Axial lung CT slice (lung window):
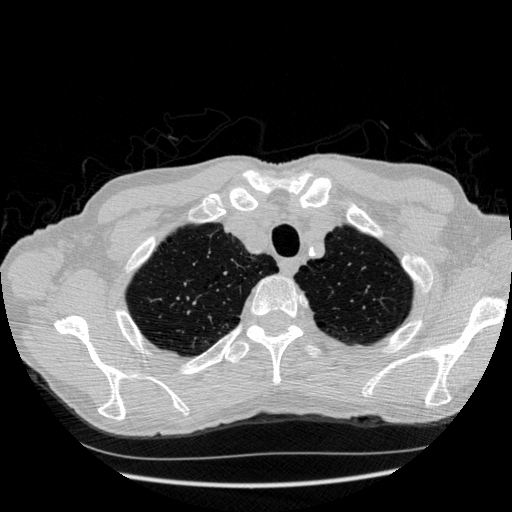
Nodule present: no